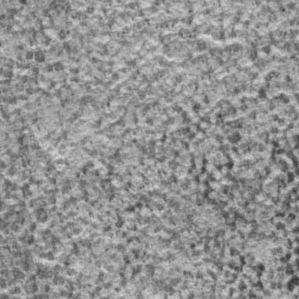
Label: frost